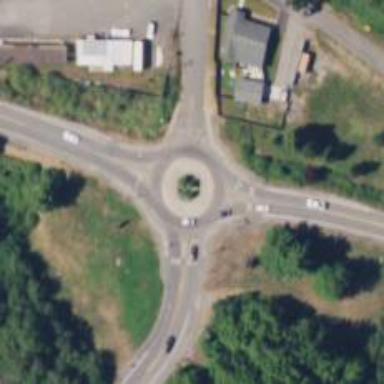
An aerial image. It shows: Tertiary road with asphalt surface leading to roundabout junction.